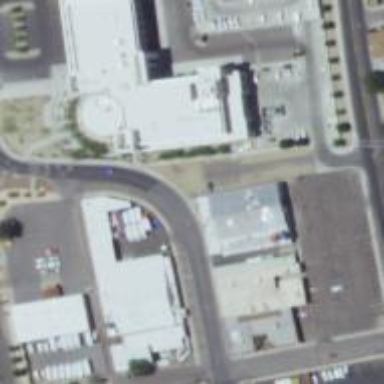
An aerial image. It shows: Public building.